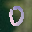
Label: 0